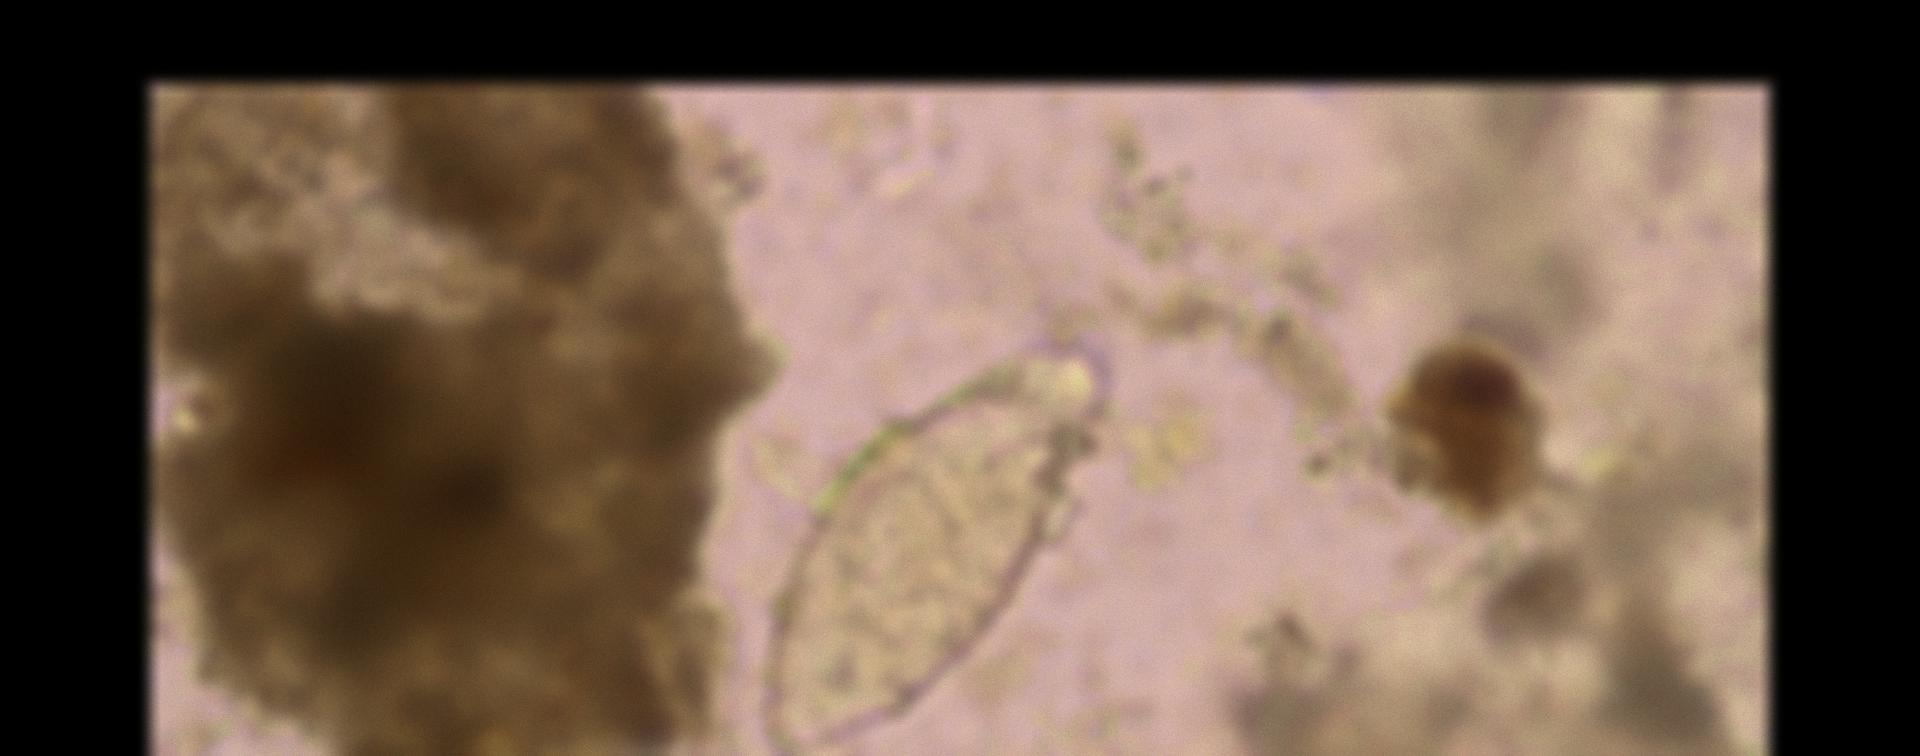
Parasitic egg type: Fasciolopsis buski